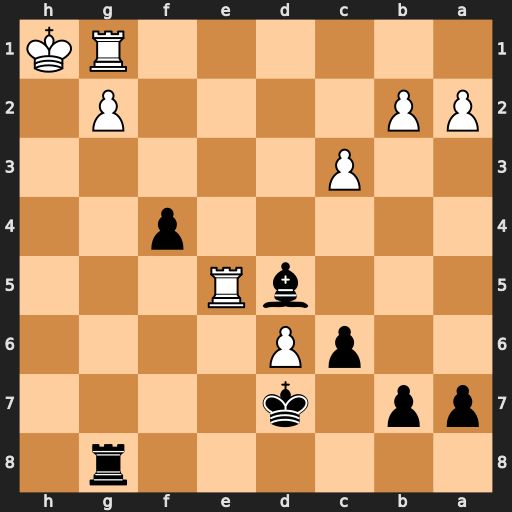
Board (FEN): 6r1/pp1k4/2pP4/3bR3/5p2/2P5/PP4P1/6RK
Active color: b
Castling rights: -
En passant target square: -
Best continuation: Rh8+ Rh5 Rxh5#